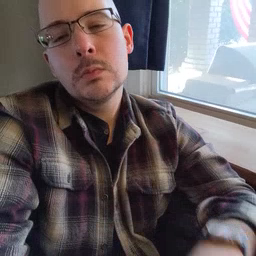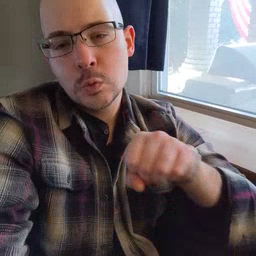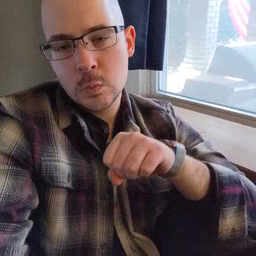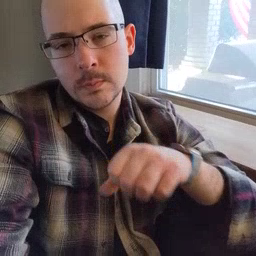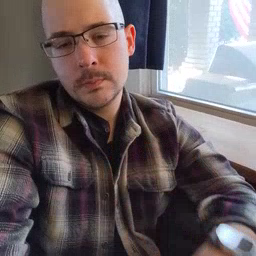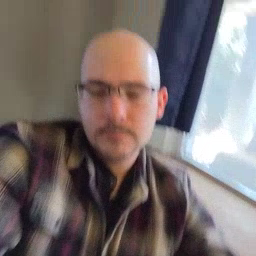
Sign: shoe